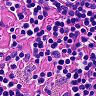
Metastatic tissue present: no